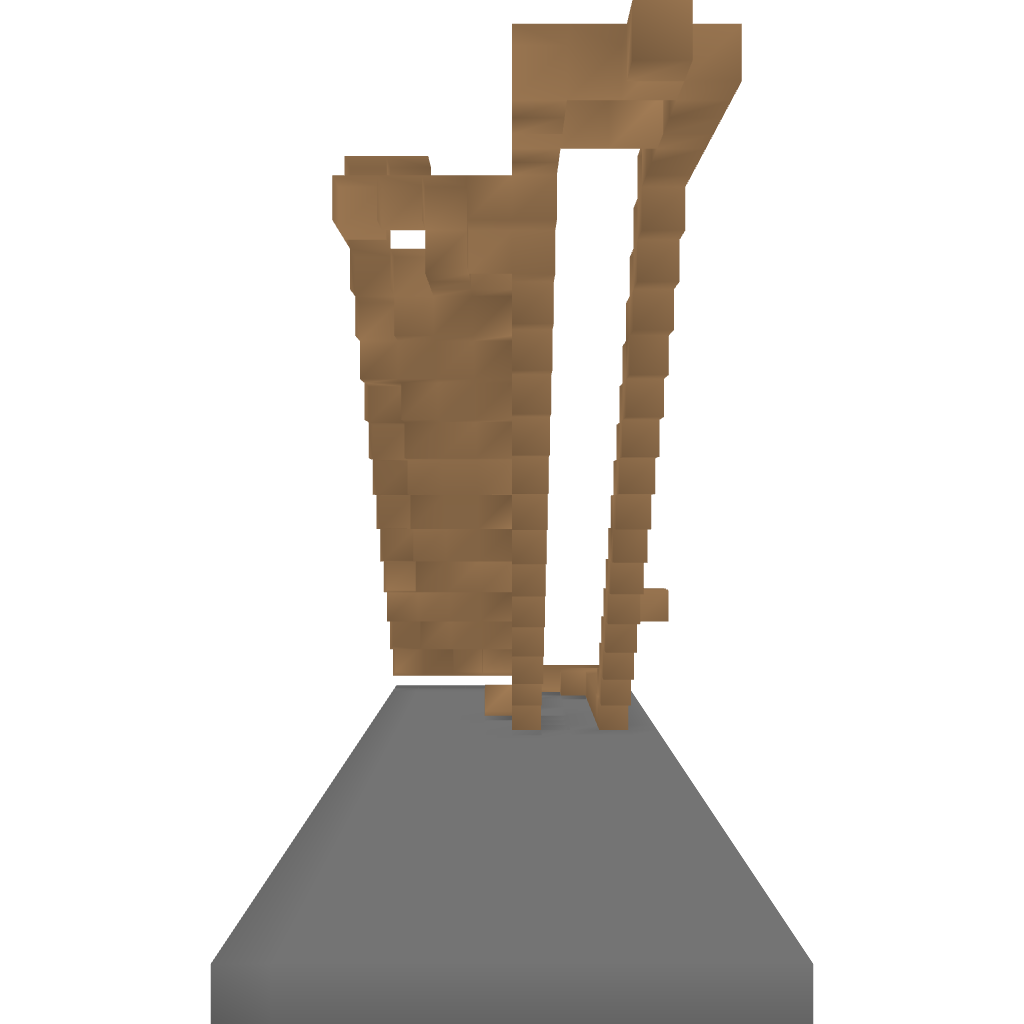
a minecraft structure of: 1.7 piston minecart escalator bad low quality